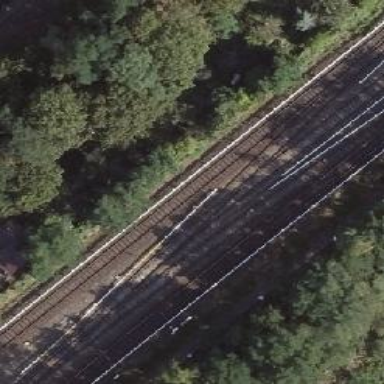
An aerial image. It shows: Railway switch.